Current action and preconditions to check: trajectory_clear

Your task: For each precondition in the list above, predict whether it will hold at this action.

Consider the current scene as observed from the mobile robot's camera, and analyze the predicted future states of all dynamic agents (e.g., people, animals, vehicles, or any moving entities) within the NEXT SECOND.

IMPORTANT: Only answer "very likely" if you are absolutely certain—based on strong, clear evidence—that a dynamic agent will violate the precondition in the predicted future state. Do NOT answer "very likely" for unlikely, ambiguous, or low-probability risks.

Ask yourself for each precondition: Is there a high probability, with clear and convincing evidence, that the predicted future states of any dynamic agent will interfere with the predicted future state of the currently executing action within the NEXT SECOND, causing that precondition to fail?

Assess the risk level based on these predictions. Use "likely" or "very likely" if motions create a clear risk of interference.

Use "neutral" or "improbable" if agents are nearby but their predicted paths are clearly diverging or non-conflicting.

Failure Risk Categories: "very improbable", "improbable", "neutral", "likely", "very likely"

Answer Format: Output ONLY the probability_of_failure value from these categories: "very improbable", "improbable", "neutral", "likely", "very likely"

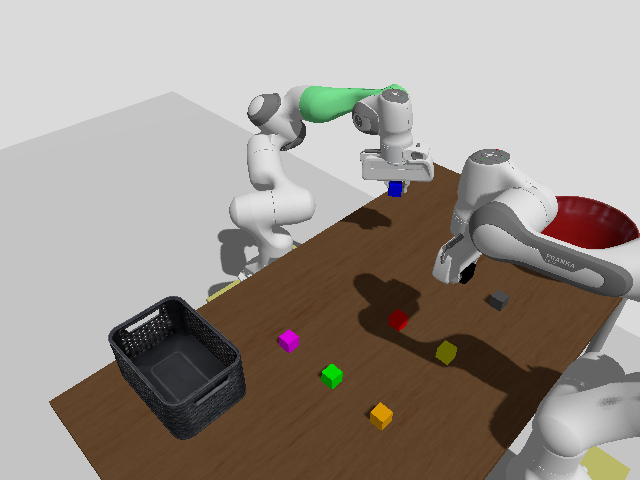

Answer: very improbable